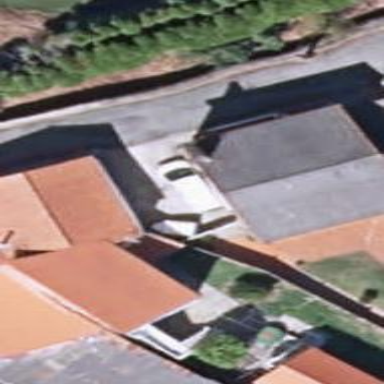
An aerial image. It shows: Simple and straightforward house.